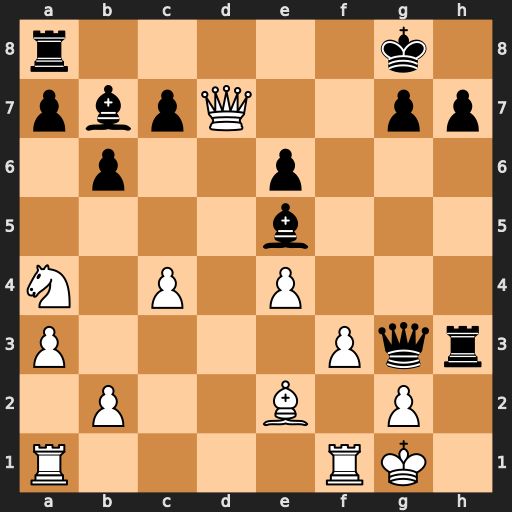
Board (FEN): r5k1/pbpQ2pp/1p2p3/4b3/N1P1P3/P4Pqr/1P2B1P1/R4RK1
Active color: w
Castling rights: -
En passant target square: -
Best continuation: Qxe6+ Kh8 Qxh3